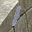
Label: 1